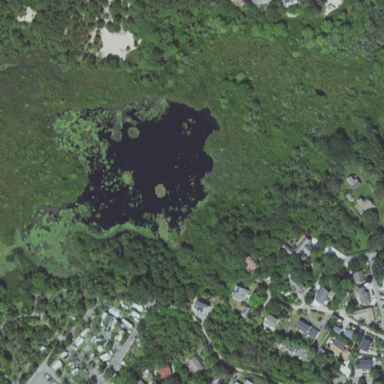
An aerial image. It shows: Marshy wetland area.